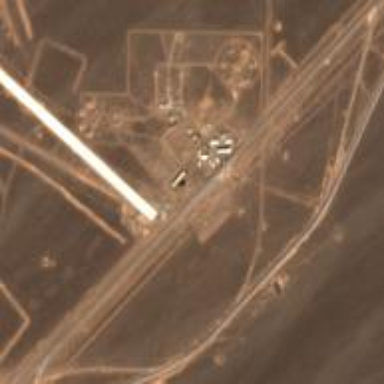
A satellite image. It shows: Runway at airport.